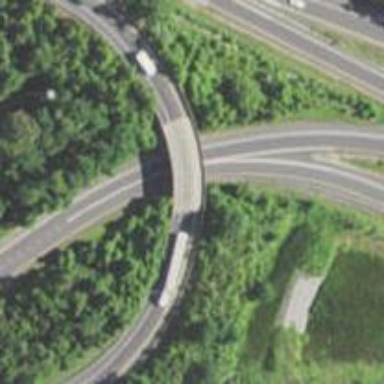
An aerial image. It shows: Motorway junction.